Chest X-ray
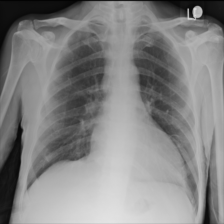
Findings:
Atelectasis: negative
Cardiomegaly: negative
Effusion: negative
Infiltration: negative
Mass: negative
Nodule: negative
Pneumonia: negative
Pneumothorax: negative
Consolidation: negative
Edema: negative
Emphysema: negative
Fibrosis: negative
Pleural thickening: negative
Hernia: negative